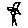
Label: flower